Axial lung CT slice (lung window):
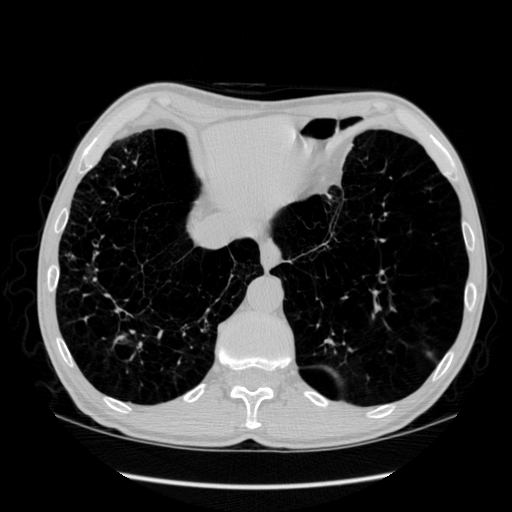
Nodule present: no